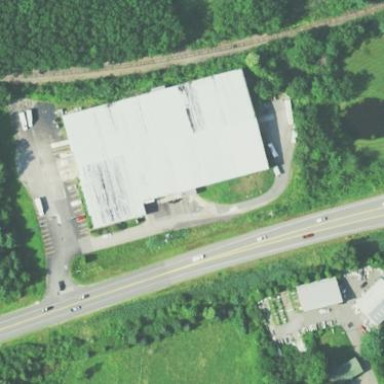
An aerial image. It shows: Warehouse building.